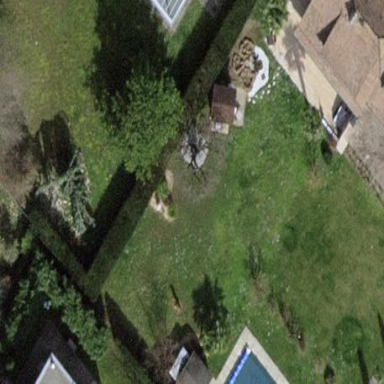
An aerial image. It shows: Garden enclosed by fence.